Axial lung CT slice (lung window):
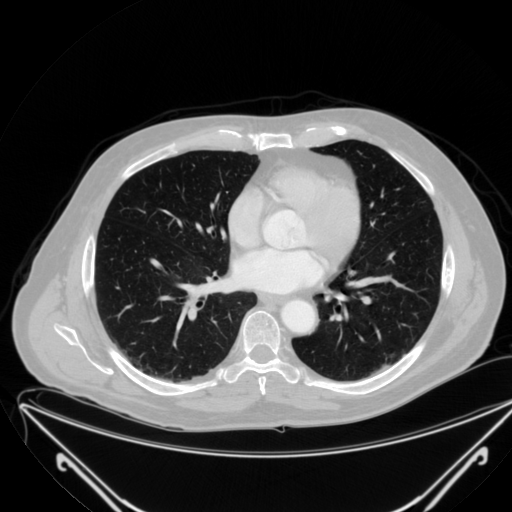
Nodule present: no